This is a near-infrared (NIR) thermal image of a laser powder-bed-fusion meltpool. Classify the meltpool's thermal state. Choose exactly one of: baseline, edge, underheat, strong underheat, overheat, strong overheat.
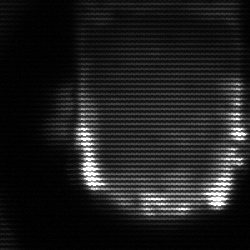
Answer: baseline